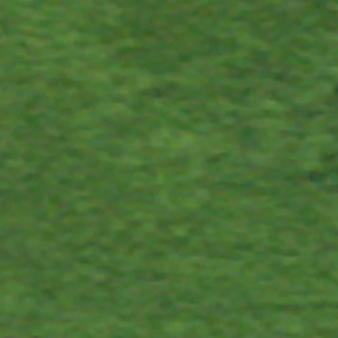
Label: other